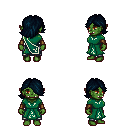
a pixel art fantasy rpg character, female body template, orc, green skin, sash dress, metal pants, raven swoop hairstyle, leather bracers, four views (front, back, left, right), 2x2 character sprite sheet, small pixel art, hard edges, no anti-aliasing